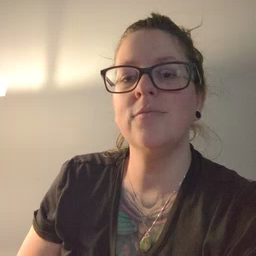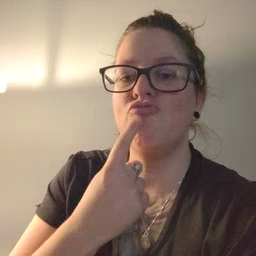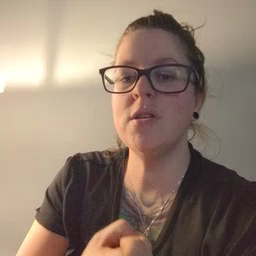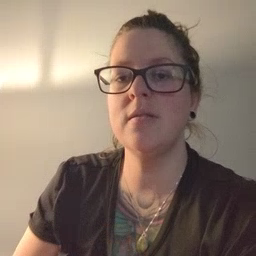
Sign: red